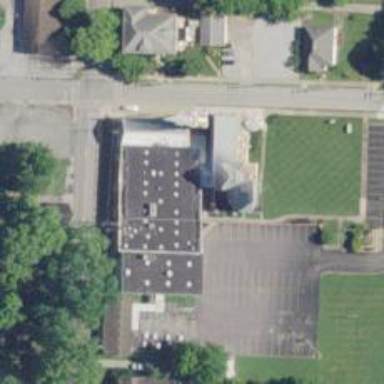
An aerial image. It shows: School.